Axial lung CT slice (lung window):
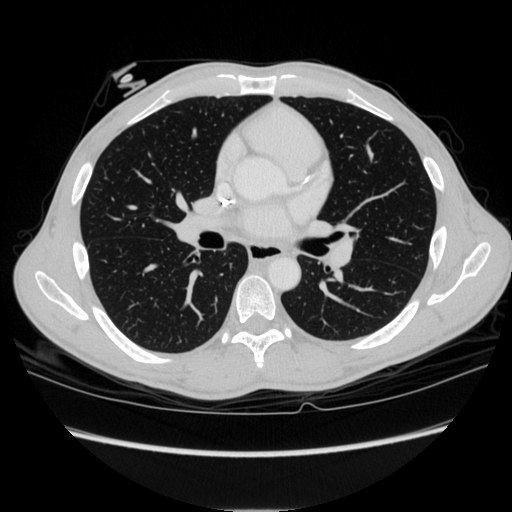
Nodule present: no